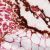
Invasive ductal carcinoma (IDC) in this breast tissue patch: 0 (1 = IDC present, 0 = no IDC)